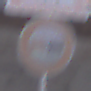
Verkehrszeichen: Ueberholverbot
Zusatzzeichen oben: EinseitigVerengteFahrbahnRechts
Umgebung: Outdoor, Suburban
Tageszeit: SunriseSunset
Wetter: PartlyCloudy
Licht: Natural
Jahreszeit: NotSpecified
Kontrast: LowContrast